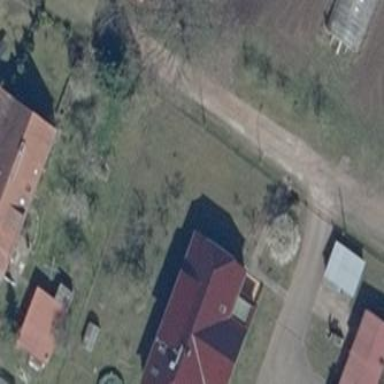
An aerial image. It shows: Simple house.